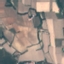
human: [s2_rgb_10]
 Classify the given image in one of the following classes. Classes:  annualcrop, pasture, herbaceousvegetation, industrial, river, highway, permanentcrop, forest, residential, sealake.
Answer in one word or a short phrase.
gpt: PermanentCrop